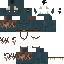
A male demon skin with dark skin, wearing brown helmet dressed in a black robe top and brown pants, featuring a fangs.